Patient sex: M
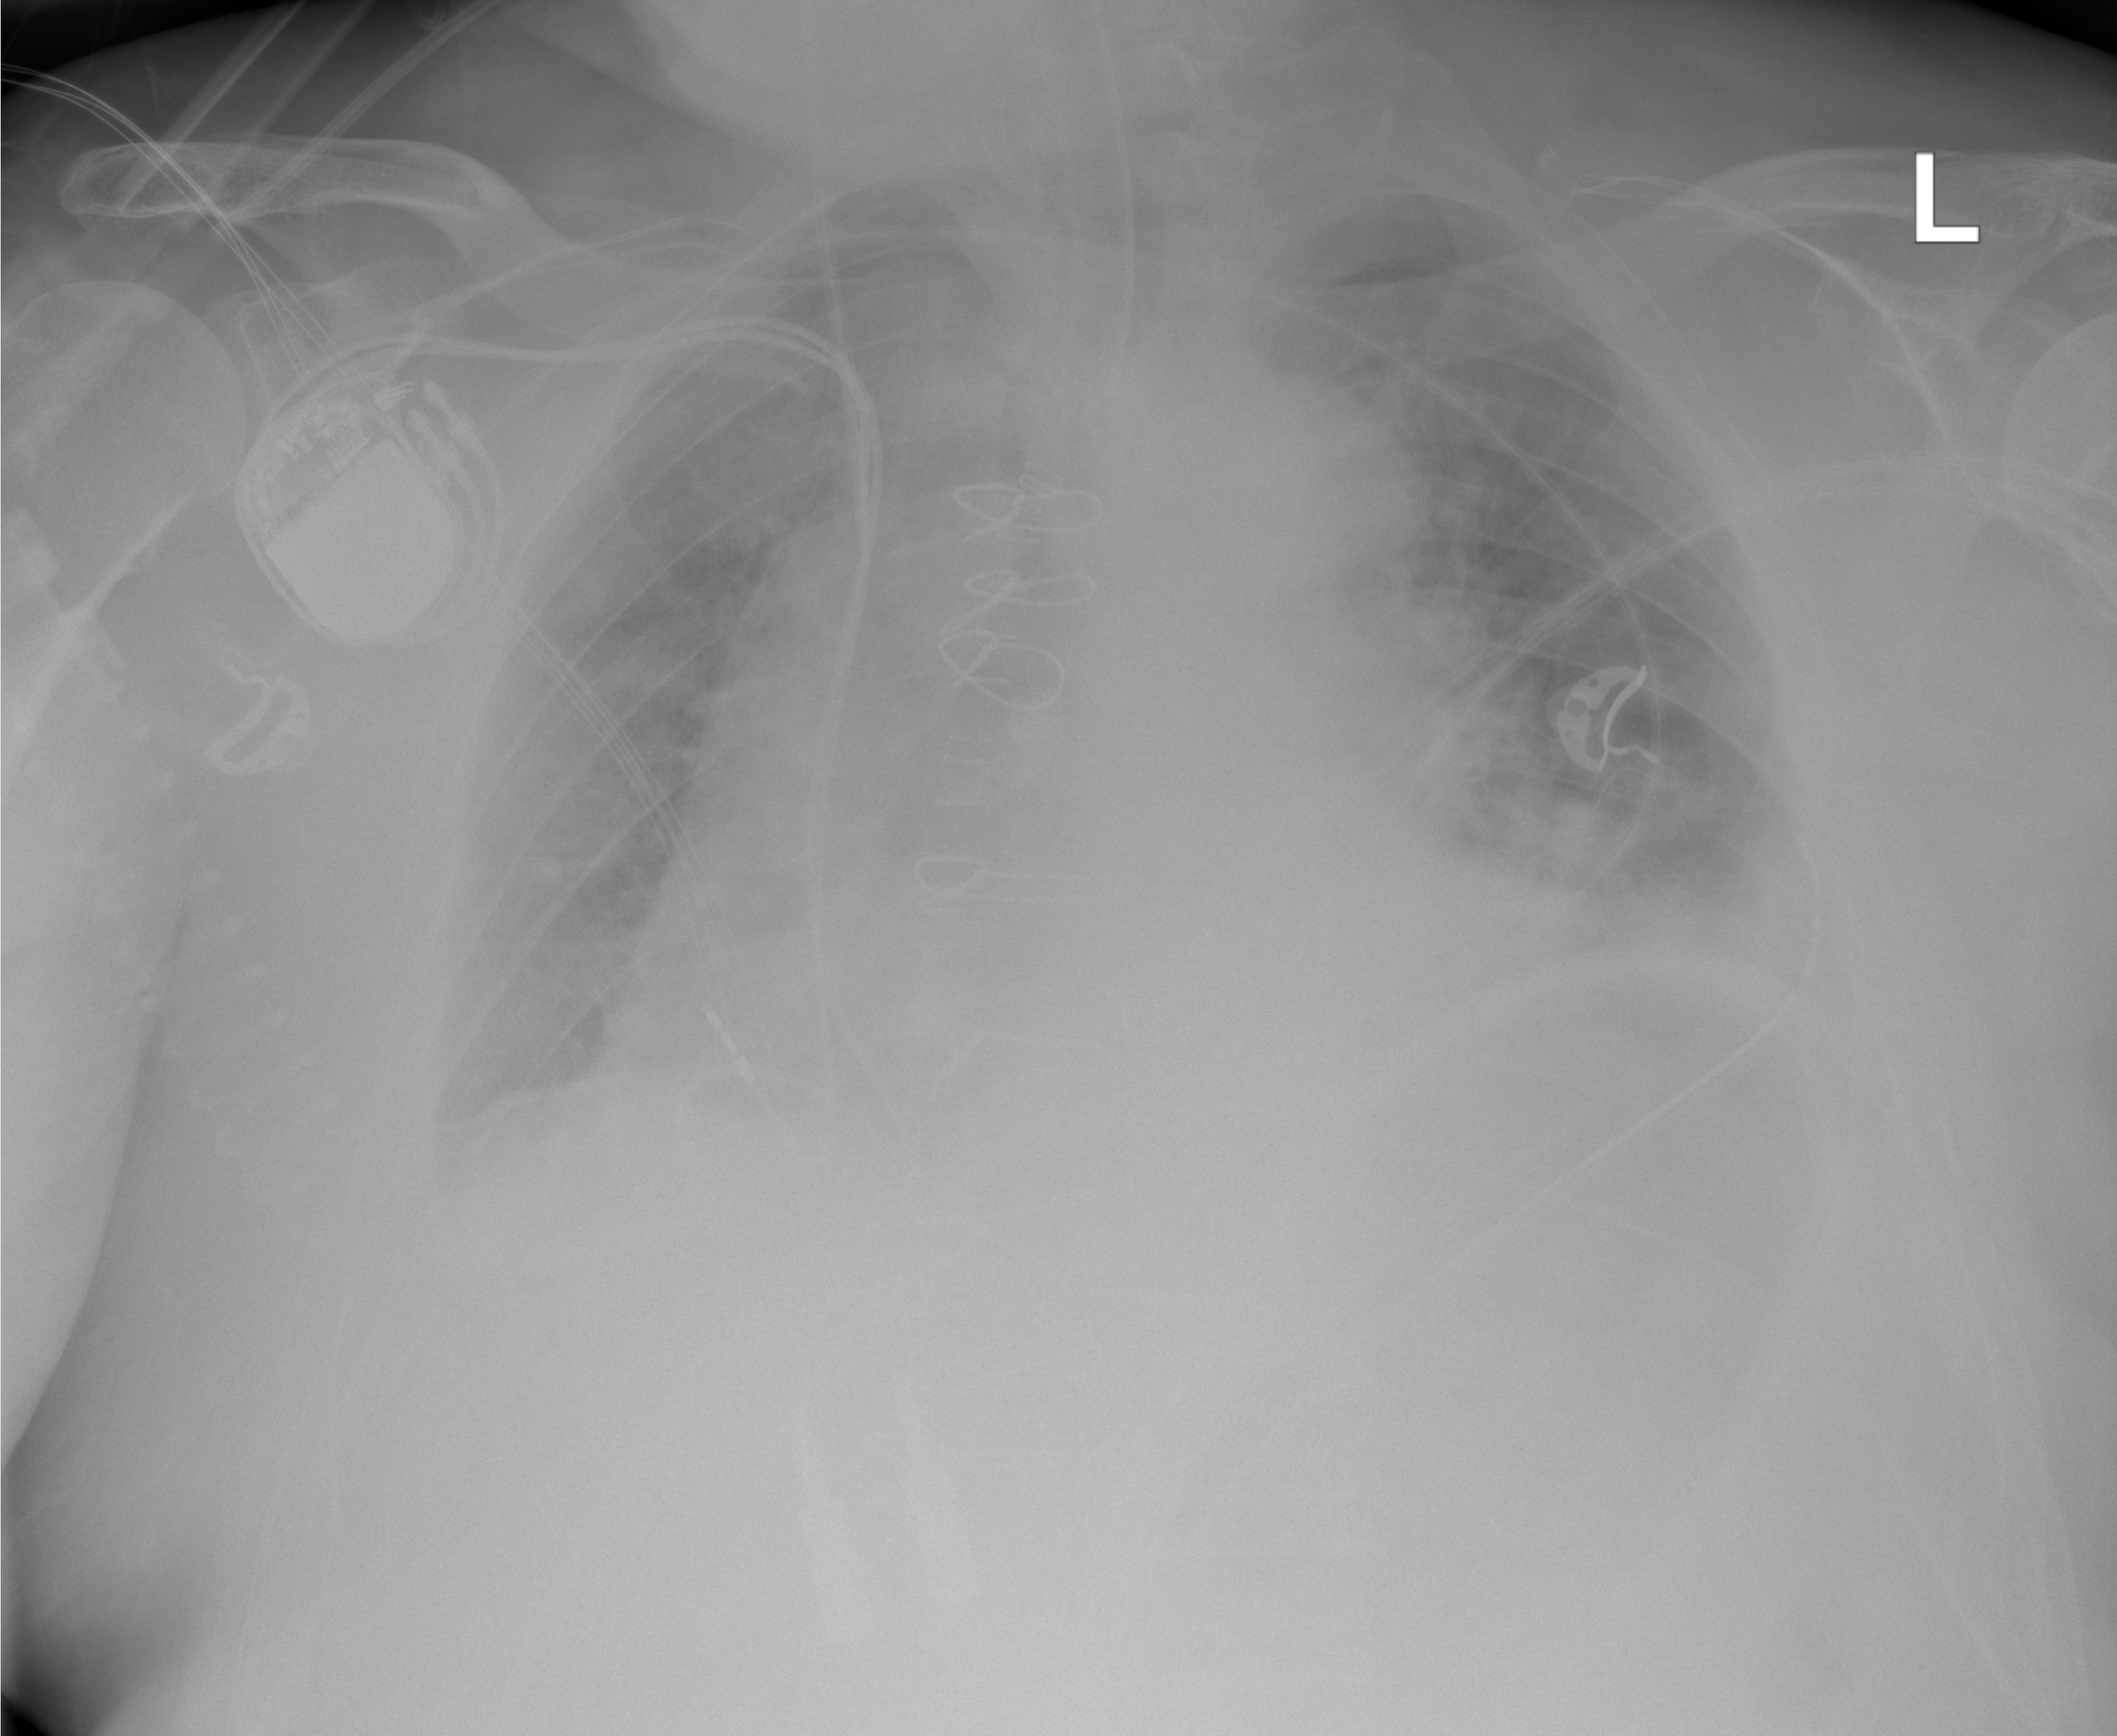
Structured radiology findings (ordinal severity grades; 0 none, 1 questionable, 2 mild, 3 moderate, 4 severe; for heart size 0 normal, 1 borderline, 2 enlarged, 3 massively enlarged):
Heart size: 2
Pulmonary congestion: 0
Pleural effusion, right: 1
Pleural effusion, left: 2
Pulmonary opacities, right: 0
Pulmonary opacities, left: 0
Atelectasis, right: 2
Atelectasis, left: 2